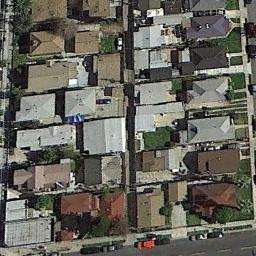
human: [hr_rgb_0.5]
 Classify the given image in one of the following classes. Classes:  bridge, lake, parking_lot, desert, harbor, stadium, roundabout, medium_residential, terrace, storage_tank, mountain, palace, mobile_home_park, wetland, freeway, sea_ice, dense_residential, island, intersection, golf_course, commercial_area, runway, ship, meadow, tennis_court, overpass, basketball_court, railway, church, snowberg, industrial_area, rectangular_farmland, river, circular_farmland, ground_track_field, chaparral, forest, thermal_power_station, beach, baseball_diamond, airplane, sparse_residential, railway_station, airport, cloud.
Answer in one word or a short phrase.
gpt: dense_residential